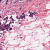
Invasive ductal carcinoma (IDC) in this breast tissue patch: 0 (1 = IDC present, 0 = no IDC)